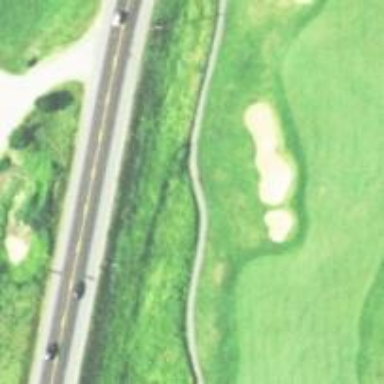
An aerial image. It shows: Golf fairway surrounded by grass.